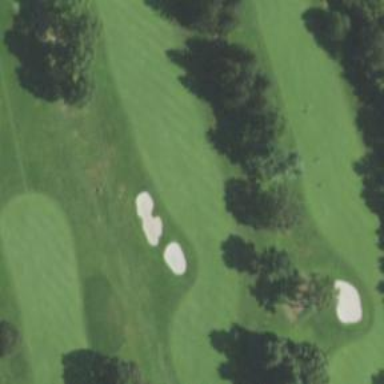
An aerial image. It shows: Golf hole.